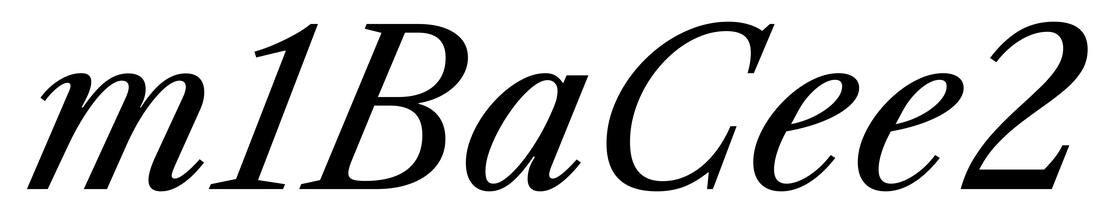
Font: LibreCaslonText-Italic_Italic